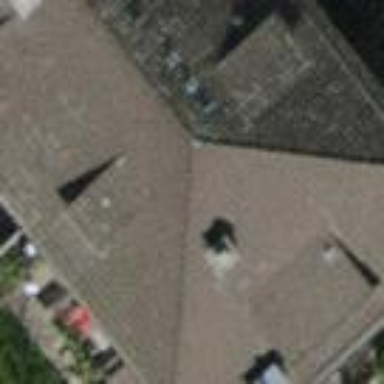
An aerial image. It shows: Building with tile roof.